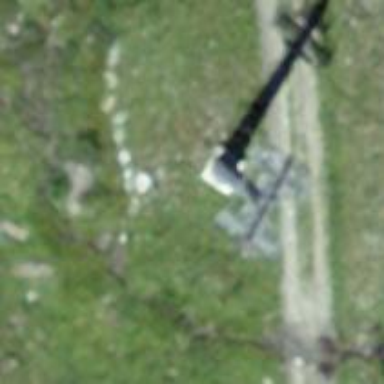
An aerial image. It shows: Pylon used for aerialway.